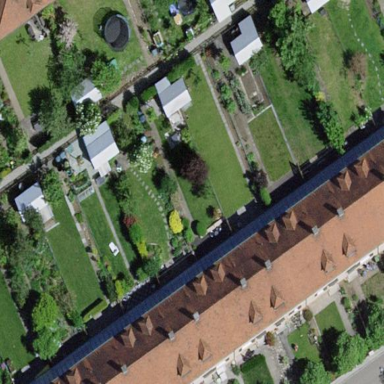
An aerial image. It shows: Garden area designated for leisure land.